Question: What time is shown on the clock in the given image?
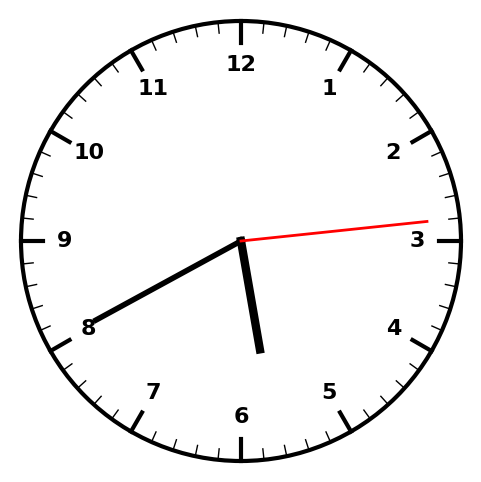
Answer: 05:40:14